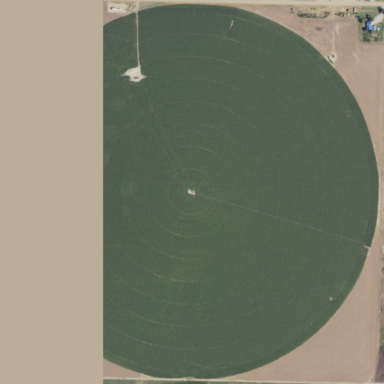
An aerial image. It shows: Farmland with pivot irrigation system.